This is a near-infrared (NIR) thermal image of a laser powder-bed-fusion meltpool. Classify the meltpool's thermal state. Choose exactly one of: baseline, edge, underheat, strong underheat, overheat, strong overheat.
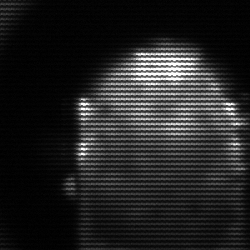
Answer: baseline